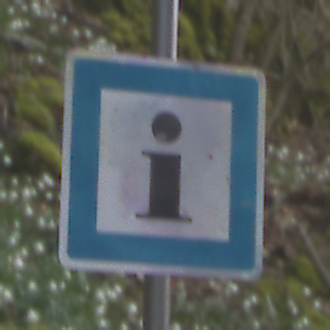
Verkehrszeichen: Informationsstelle
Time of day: MorningAfternoon
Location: Outdoor (Nature)
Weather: PartlyCloudy
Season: NotSpecified
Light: Natural